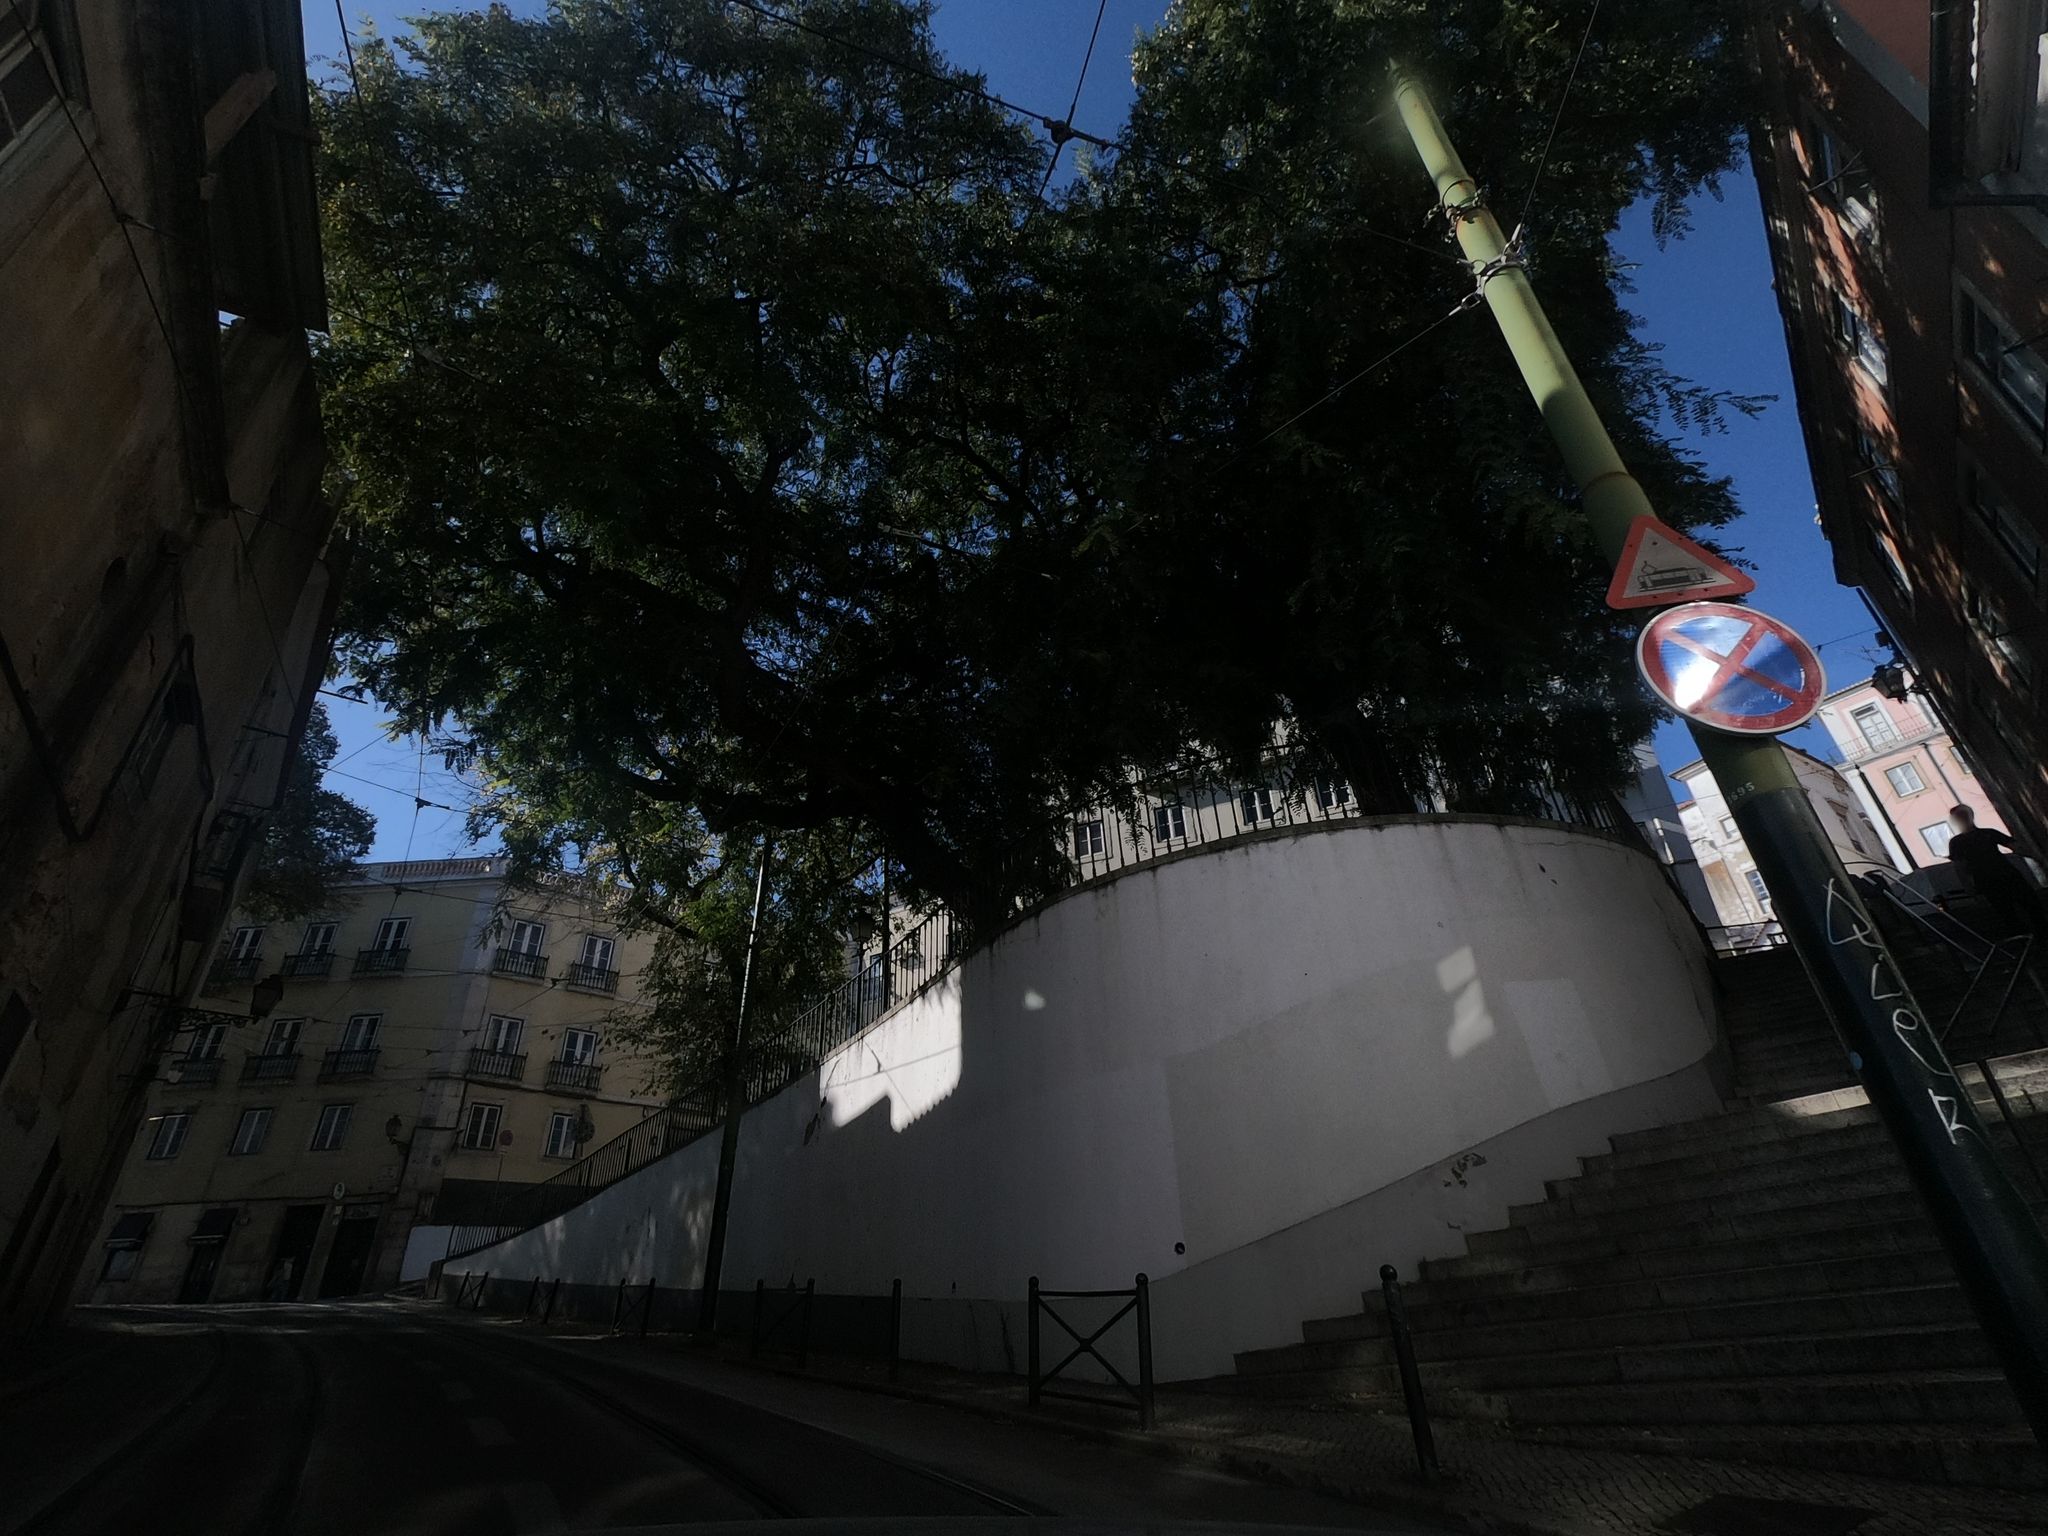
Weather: clear
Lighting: day
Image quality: good
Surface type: cycling surface
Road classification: steps
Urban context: urban centre
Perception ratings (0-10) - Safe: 0.22, Lively: 4.24, Beautiful: 4.47, Boring: 1.88, Depressing: 6.94, Wealthy: 7.39